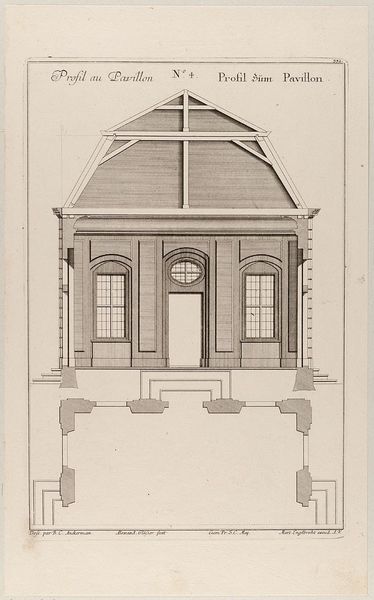
Titel: Gartenpavillon im Großen Garten in Dresden - Profil und Grundriss
Künstler: Martin Engelbrecht
Standort: Hamburg
Institution: Museum für Kunst und Gewerbe Hamburg
Schlagwörter: fenster, profil, zeichnung, dach, schloss, architektur, barock, papier, grafik, graphik, balken, fotografie, photographie, zugang, burg, druckgraphik, schnitt, druckgrafik, radierung, entwurf, lustschloss, seitenblick, plan, pavillon, pavillion, querschnitt, grundriss, palais, architekturzeichnung, profanarchitektur, vestibül, dachkonstruktion, gartenlaube, gartenpavillon, teehaus, parks, gerippt, historische, reproduktionen, barockzeit, barockzeitalter, druckerzeugnisse, architekturdarstellungen, gebäude, örtlichkeit, straße, stätte, gebäudes, gärten, ornamentstich, vorlageblätter